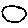
Label: circle